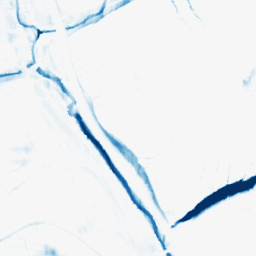
Category: morphological
Decomposition family: morphological_ellipse
Decomposition parameters: operation: closing
width: 20
height: 5
Upsampling method: linear_exact
Upsampling parameters: scale: 8
Upsampling scale: 8